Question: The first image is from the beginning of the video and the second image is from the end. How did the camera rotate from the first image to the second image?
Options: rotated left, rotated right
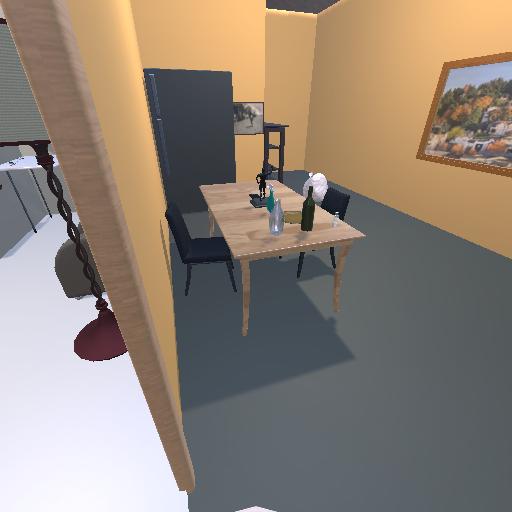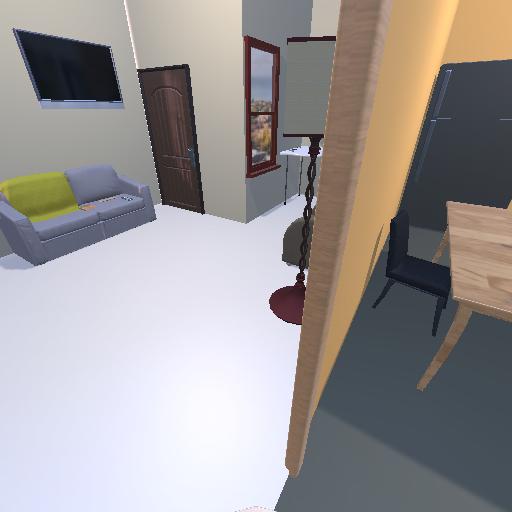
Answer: rotated left